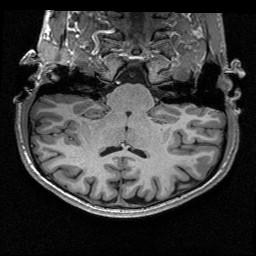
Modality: T1w
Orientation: sagittal
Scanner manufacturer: siemens
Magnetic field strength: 3 T
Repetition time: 2.53 s
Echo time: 0.00267 s